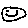
Label: smiley face